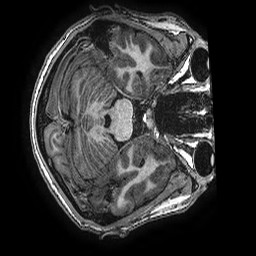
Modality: T1w
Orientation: axial
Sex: female
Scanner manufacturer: ge
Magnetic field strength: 3 T
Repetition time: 0.00766 s
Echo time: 0.003476 s